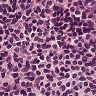
Metastatic tissue present: no